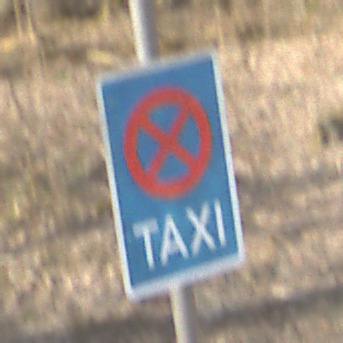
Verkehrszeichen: Taxenstand
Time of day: MorningAfternoon
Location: Outdoor (Nature)
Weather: Clear
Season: Winter
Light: Natural